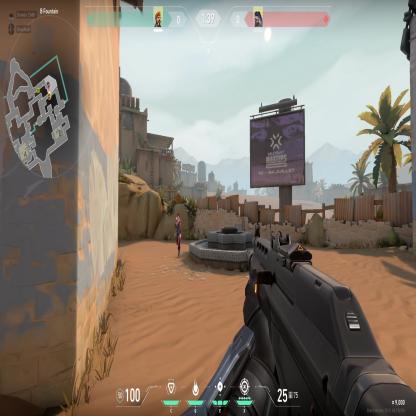
Label: enemy